Interaction volume radius: 10 \u00c5
Interaction volume height: 50 \u00c5
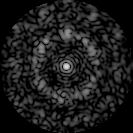
Disorder parameter: 0.7133